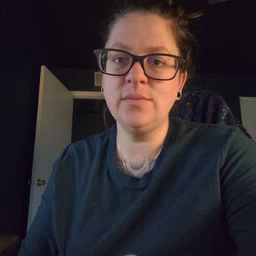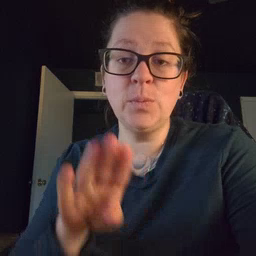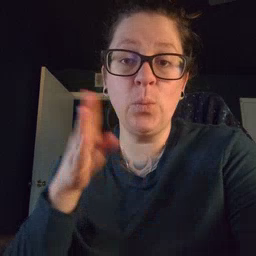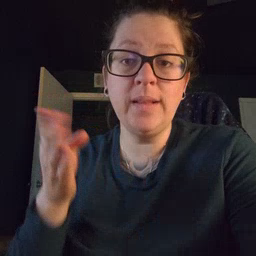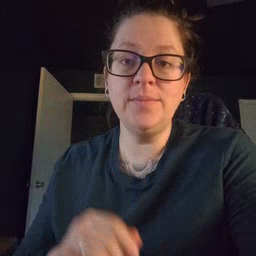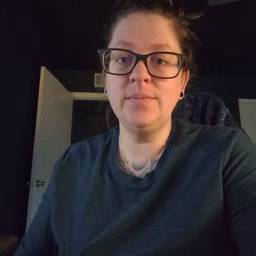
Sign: open